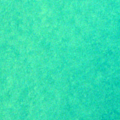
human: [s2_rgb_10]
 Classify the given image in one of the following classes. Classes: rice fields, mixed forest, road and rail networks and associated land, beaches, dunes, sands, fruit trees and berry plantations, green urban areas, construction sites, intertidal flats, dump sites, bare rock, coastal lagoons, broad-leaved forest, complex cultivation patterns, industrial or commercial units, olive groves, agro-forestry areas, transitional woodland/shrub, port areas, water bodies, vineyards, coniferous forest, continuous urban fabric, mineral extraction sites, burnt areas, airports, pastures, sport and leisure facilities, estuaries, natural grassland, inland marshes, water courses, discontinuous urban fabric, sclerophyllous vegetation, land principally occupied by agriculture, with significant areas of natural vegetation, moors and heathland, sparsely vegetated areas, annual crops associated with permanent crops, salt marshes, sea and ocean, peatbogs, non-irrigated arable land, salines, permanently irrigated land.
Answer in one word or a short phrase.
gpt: sea and ocean